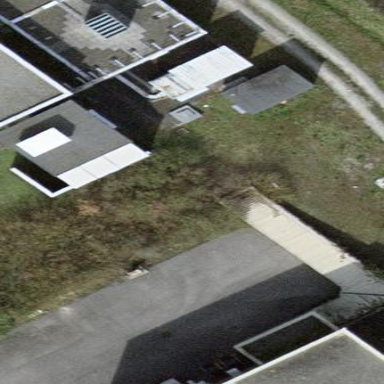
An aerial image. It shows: Service building.